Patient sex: M
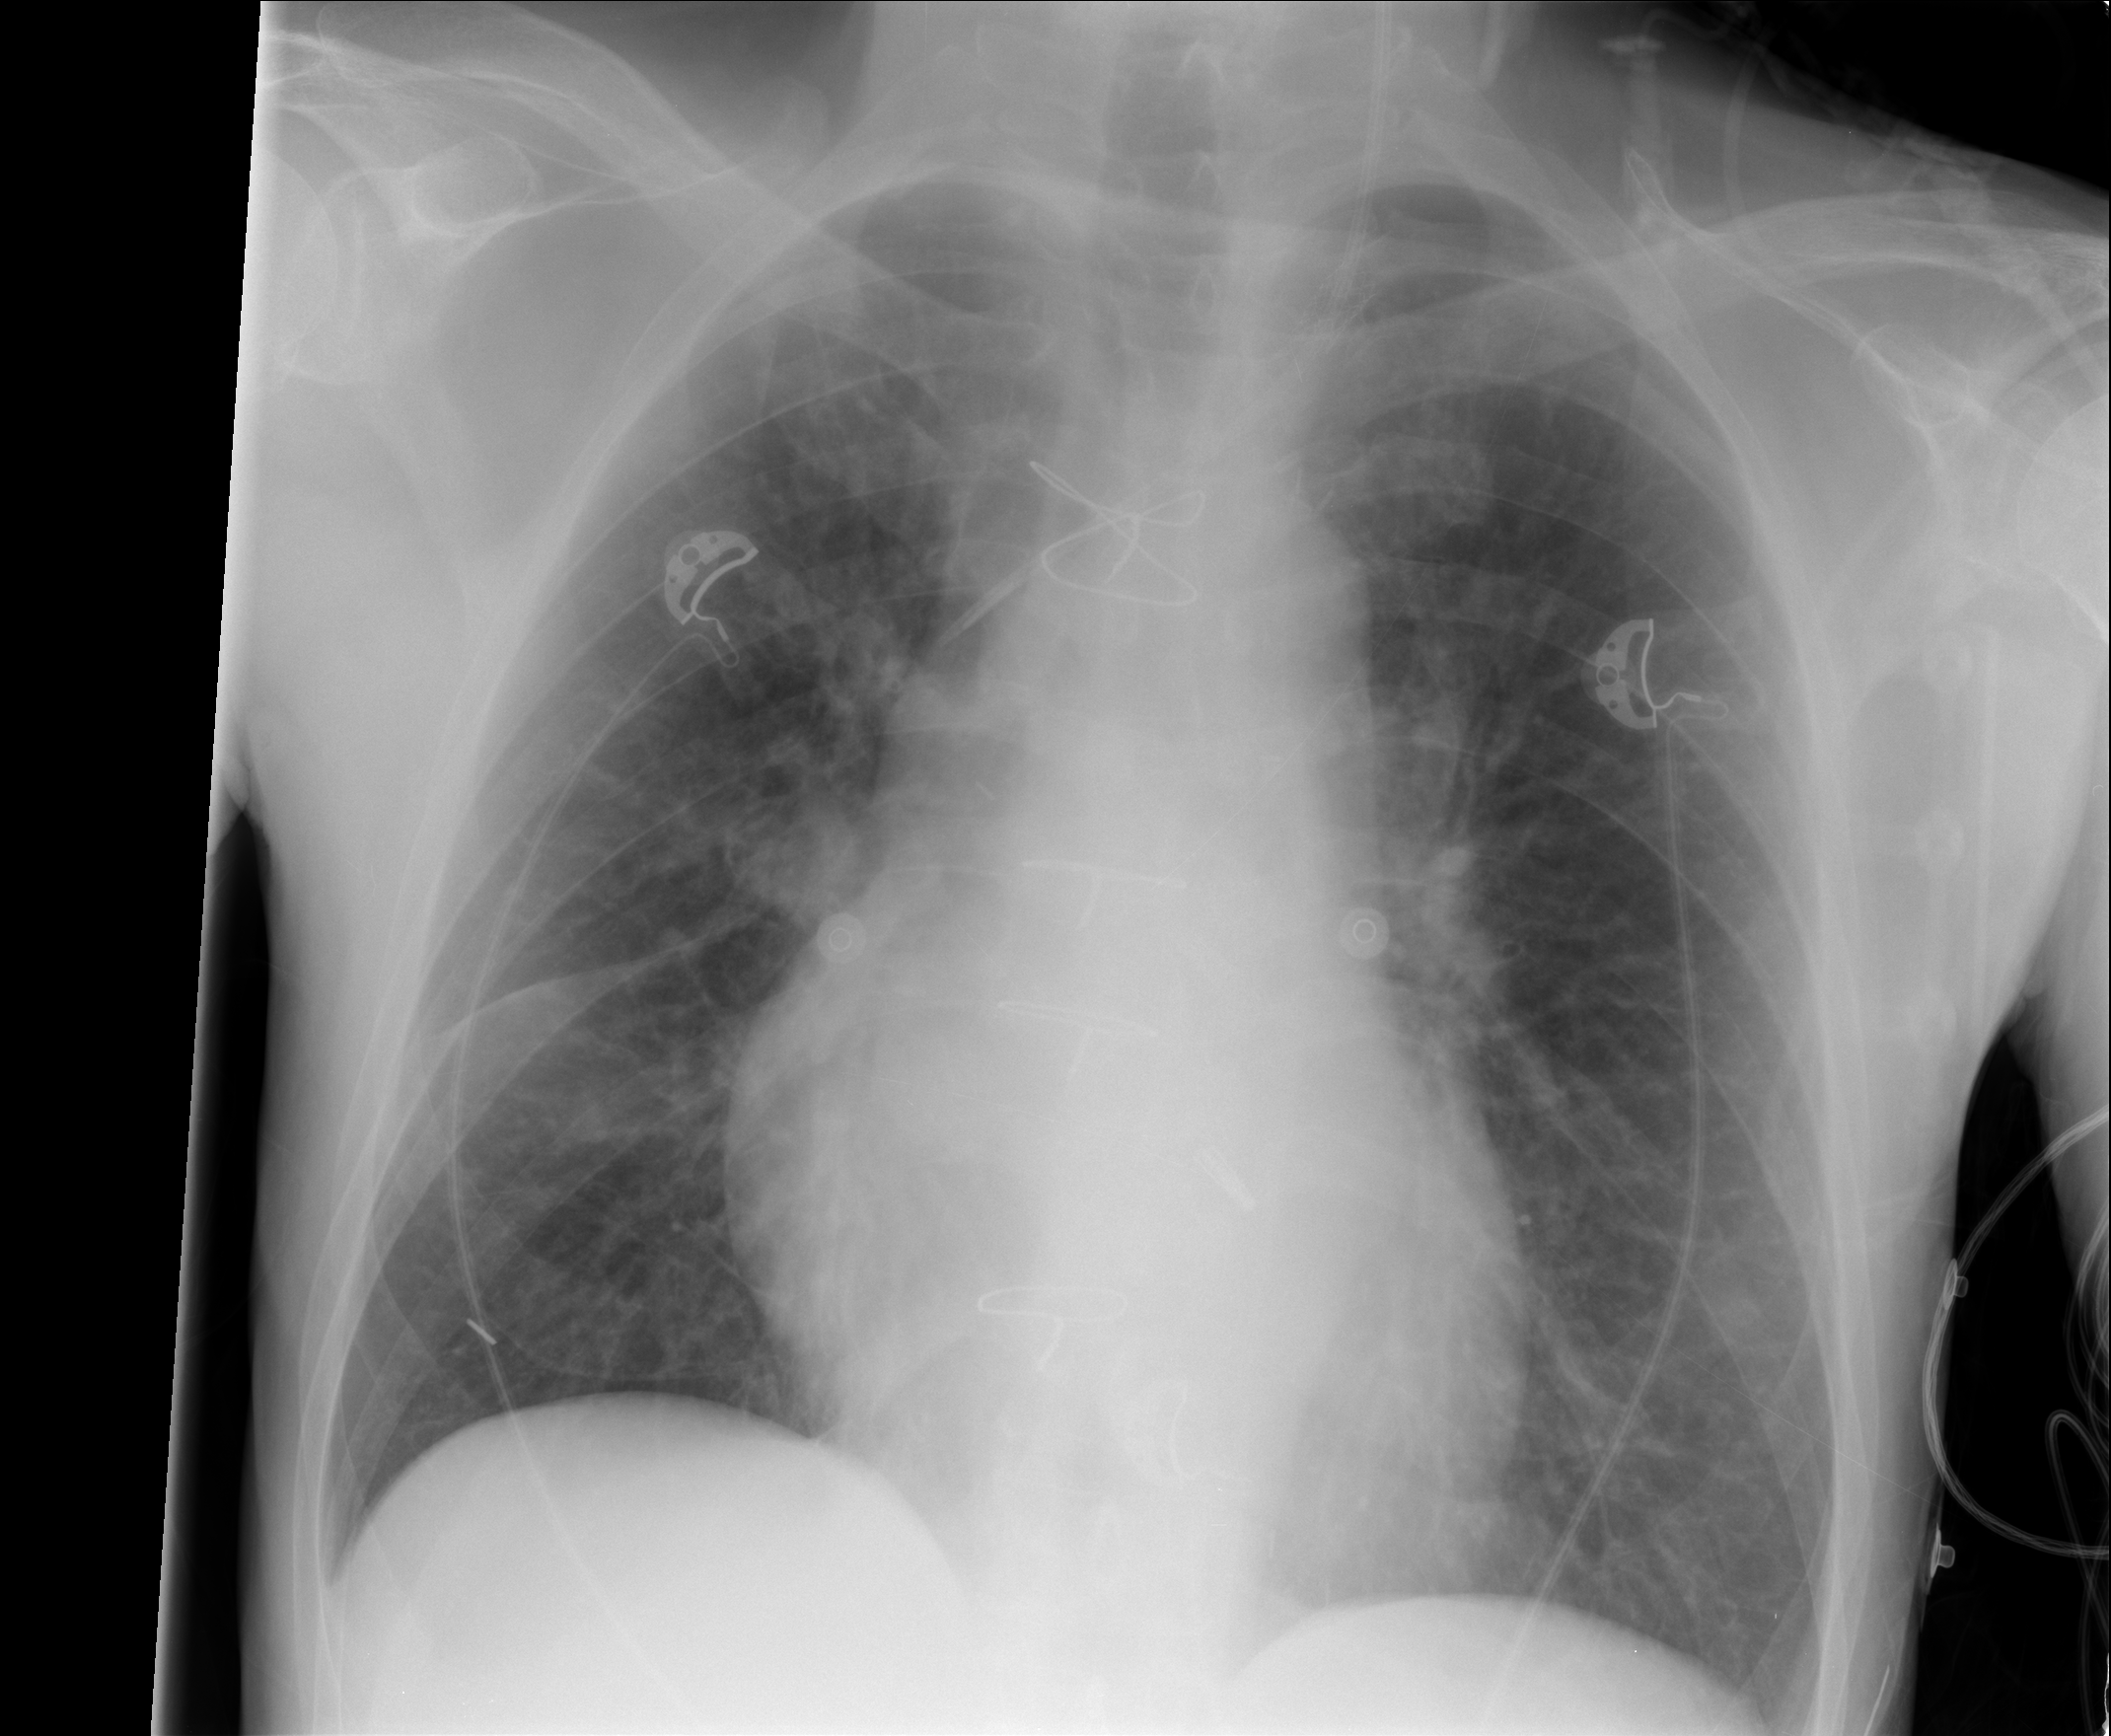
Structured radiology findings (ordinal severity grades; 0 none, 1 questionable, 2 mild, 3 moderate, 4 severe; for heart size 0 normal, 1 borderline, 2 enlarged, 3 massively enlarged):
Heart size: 2
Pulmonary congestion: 1
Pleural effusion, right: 0
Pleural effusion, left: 0
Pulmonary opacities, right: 0
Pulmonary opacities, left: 0
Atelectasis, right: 0
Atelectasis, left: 0